Question: Hello I have this script that checks for transparent pixels and non transparent pixels. Now i made it so the result is coming from 100px by 100px rectangle on mouse over:
'''
var data = ctx.getImageData(100,100, canvas.width, canvas.height).data;
'''
And right now it shows on mouse of over the result of Opague area and Transparent area.
I would like somehow to visualise this rectangle on load with a grid overlaying the image and the oppaque boxes and transparent one to have different colours like oppaque is green transparent is red. I need probably on load function? But how should it look?

I am stuck here and need someone to direct me in the right position
and here is my current progress:
<URL>
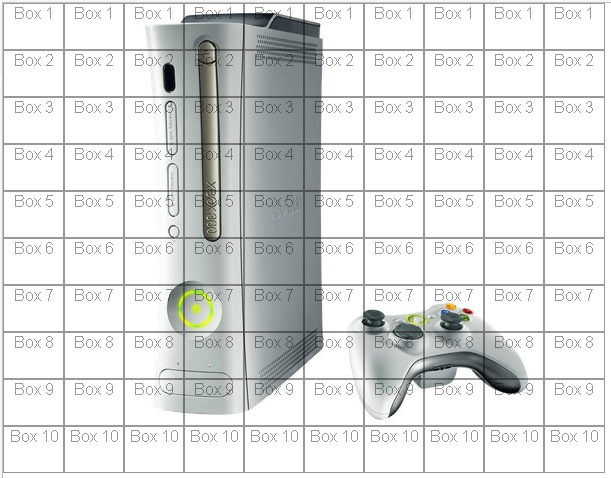
Answer: Since you probably want the game console to still show, you can draw your 100x100 boxes with a reduced alpha (globalAlpha).
Here's example code and a Demo:
'''
var canvas=document.getElementById("canvas");
var ctx=canvas.getContext("2d");
var cw=canvas.width;
var ch=canvas.height;
var boxWidth=100;
var boxHeight=100;
var boxRows=Math.ceil(865/boxHeight);
var boxCols=Math.ceil(1152/boxWidth);
var boxes=new Array(boxRows*boxCols);
for(var i=0;i<boxes.length;i++){boxes[i]=false;}
var img=new Image();
img.onload=start;
img.crossOrigin='anonymous';
img.src="http://i.imgur.com/RrHayx8.png?1";
function start(){
ctx.drawImage(img,0,0);
var d=ctx.getImageData(0,0,cw,ch).data;
for(var i=0;i<d.length;i+=4){
if(d[i+3]>200){
var px=parseInt(i/4);
var pixelY=parseInt(px/cw);
var pixelX=px-pixelY*cw;
var boxX=parseInt(pixelX/boxWidth);
var boxY=parseInt(pixelY/boxHeight);
boxes[boxY*boxCols+boxX]=true;
}
}
ctx.globalAlpha=0.25;
ctx.fillStyle='red';
for(var i=0;i<boxes.length;i++){
var y=parseInt(i/boxCols);
var x=i-y*boxCols;
if(boxes[i]==true){
ctx.fillRect(x*boxWidth,y*boxHeight,boxWidth,boxHeight);
}
}
ctx.globalAlpha=1.00;
ctx.fillStyle='black';
}
'''
'''
body{ background-color: ivory; }
#canvas{border:1px solid red;}
'''
'''
<canvas id="canvas" width=1152 height=865></canvas>
'''